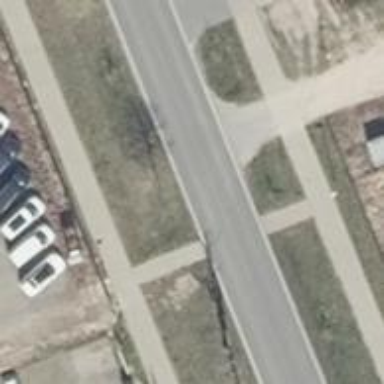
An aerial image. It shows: Uncontrolled road crossing.